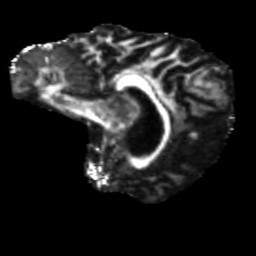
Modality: FA
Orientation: sagittal
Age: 74
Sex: female
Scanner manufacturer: siemens
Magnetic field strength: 3 T
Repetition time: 5.25 s
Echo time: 0.08 s